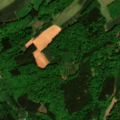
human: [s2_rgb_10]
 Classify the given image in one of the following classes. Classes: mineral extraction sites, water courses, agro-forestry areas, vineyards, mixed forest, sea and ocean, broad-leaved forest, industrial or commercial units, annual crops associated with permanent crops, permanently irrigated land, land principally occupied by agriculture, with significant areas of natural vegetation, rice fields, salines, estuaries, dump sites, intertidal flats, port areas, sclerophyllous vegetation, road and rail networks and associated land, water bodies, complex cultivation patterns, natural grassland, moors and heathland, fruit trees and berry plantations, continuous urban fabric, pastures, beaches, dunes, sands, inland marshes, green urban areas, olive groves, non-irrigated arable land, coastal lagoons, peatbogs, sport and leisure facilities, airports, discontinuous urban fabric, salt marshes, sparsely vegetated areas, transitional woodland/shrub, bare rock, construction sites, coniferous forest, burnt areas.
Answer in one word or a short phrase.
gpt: non-irrigated arable land, broad-leaved forest, mixed forest